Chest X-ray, PA view. Patient: 58 years old, sex M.
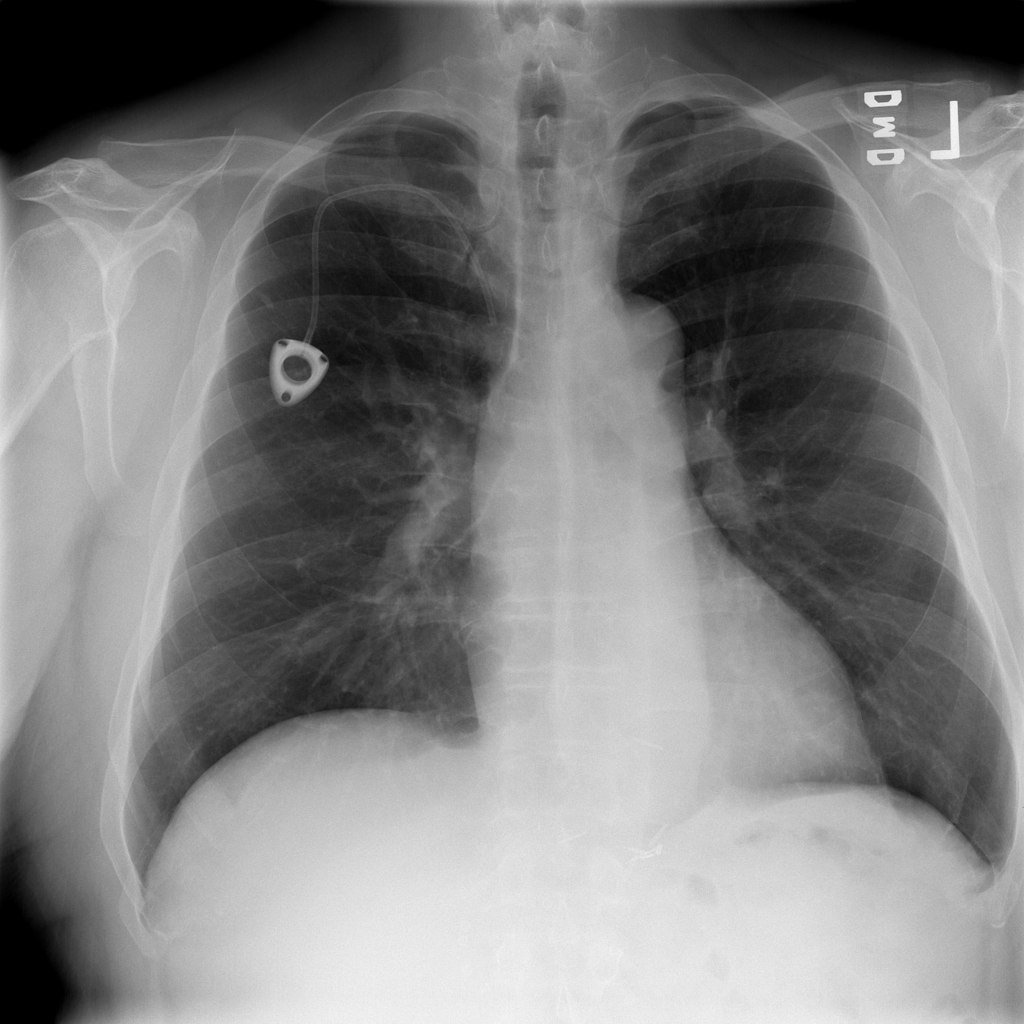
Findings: No Finding